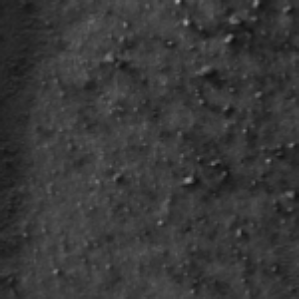
Label: frost